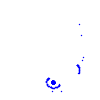
Particle: kaon